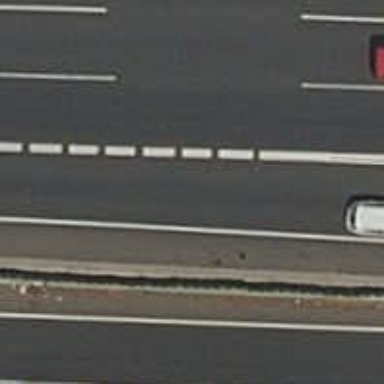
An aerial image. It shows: Motorway link.